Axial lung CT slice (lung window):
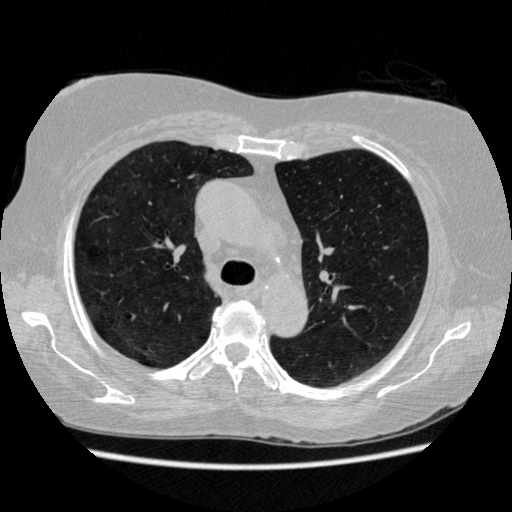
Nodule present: no